Aerial crown-view tile of a tropical tree (Barro Colorado Island, Panama), acquired 20240918:
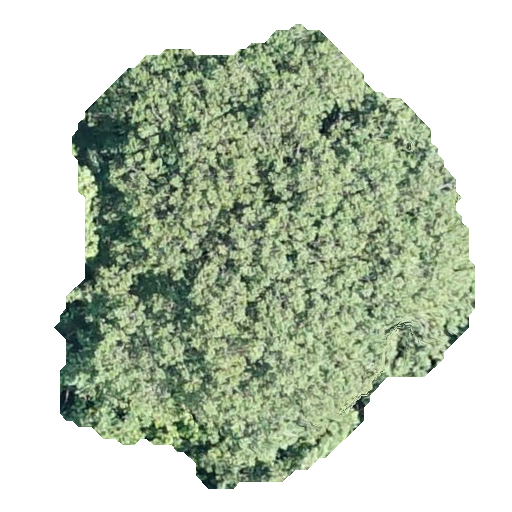
Species: Spondias radlkoferi
GBIF accepted scientific name: Spondias radlkoferi
Crown area: 218.921 m²